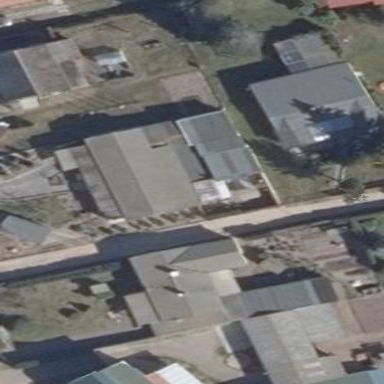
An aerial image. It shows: Simple house.